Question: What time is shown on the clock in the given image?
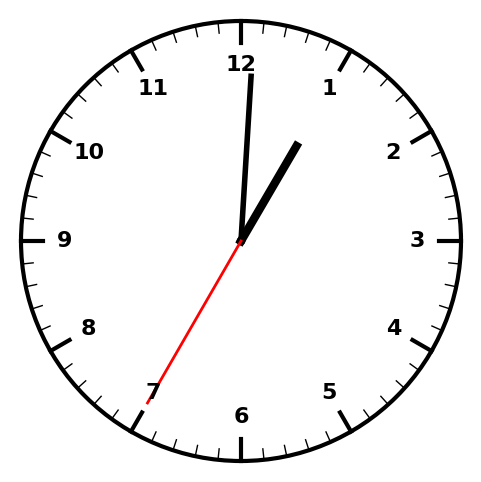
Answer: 01:00:35